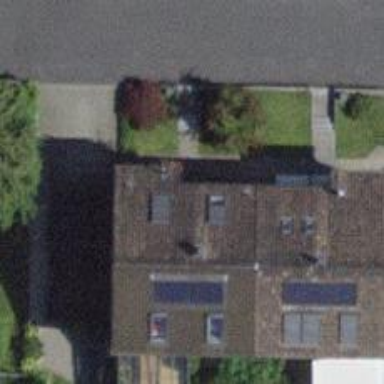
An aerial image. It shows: Terrace building.